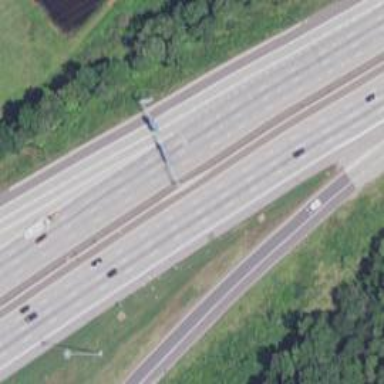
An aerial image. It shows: Motorway junction.